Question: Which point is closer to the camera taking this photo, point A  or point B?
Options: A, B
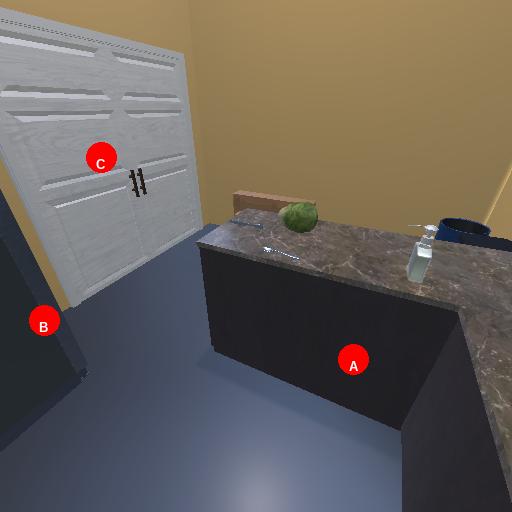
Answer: A